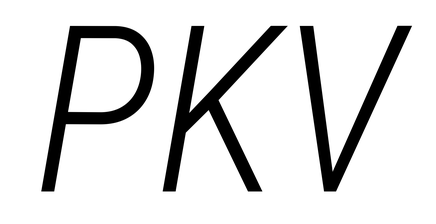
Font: Roboto-Italic_Condensed_Light_Italic